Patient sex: M
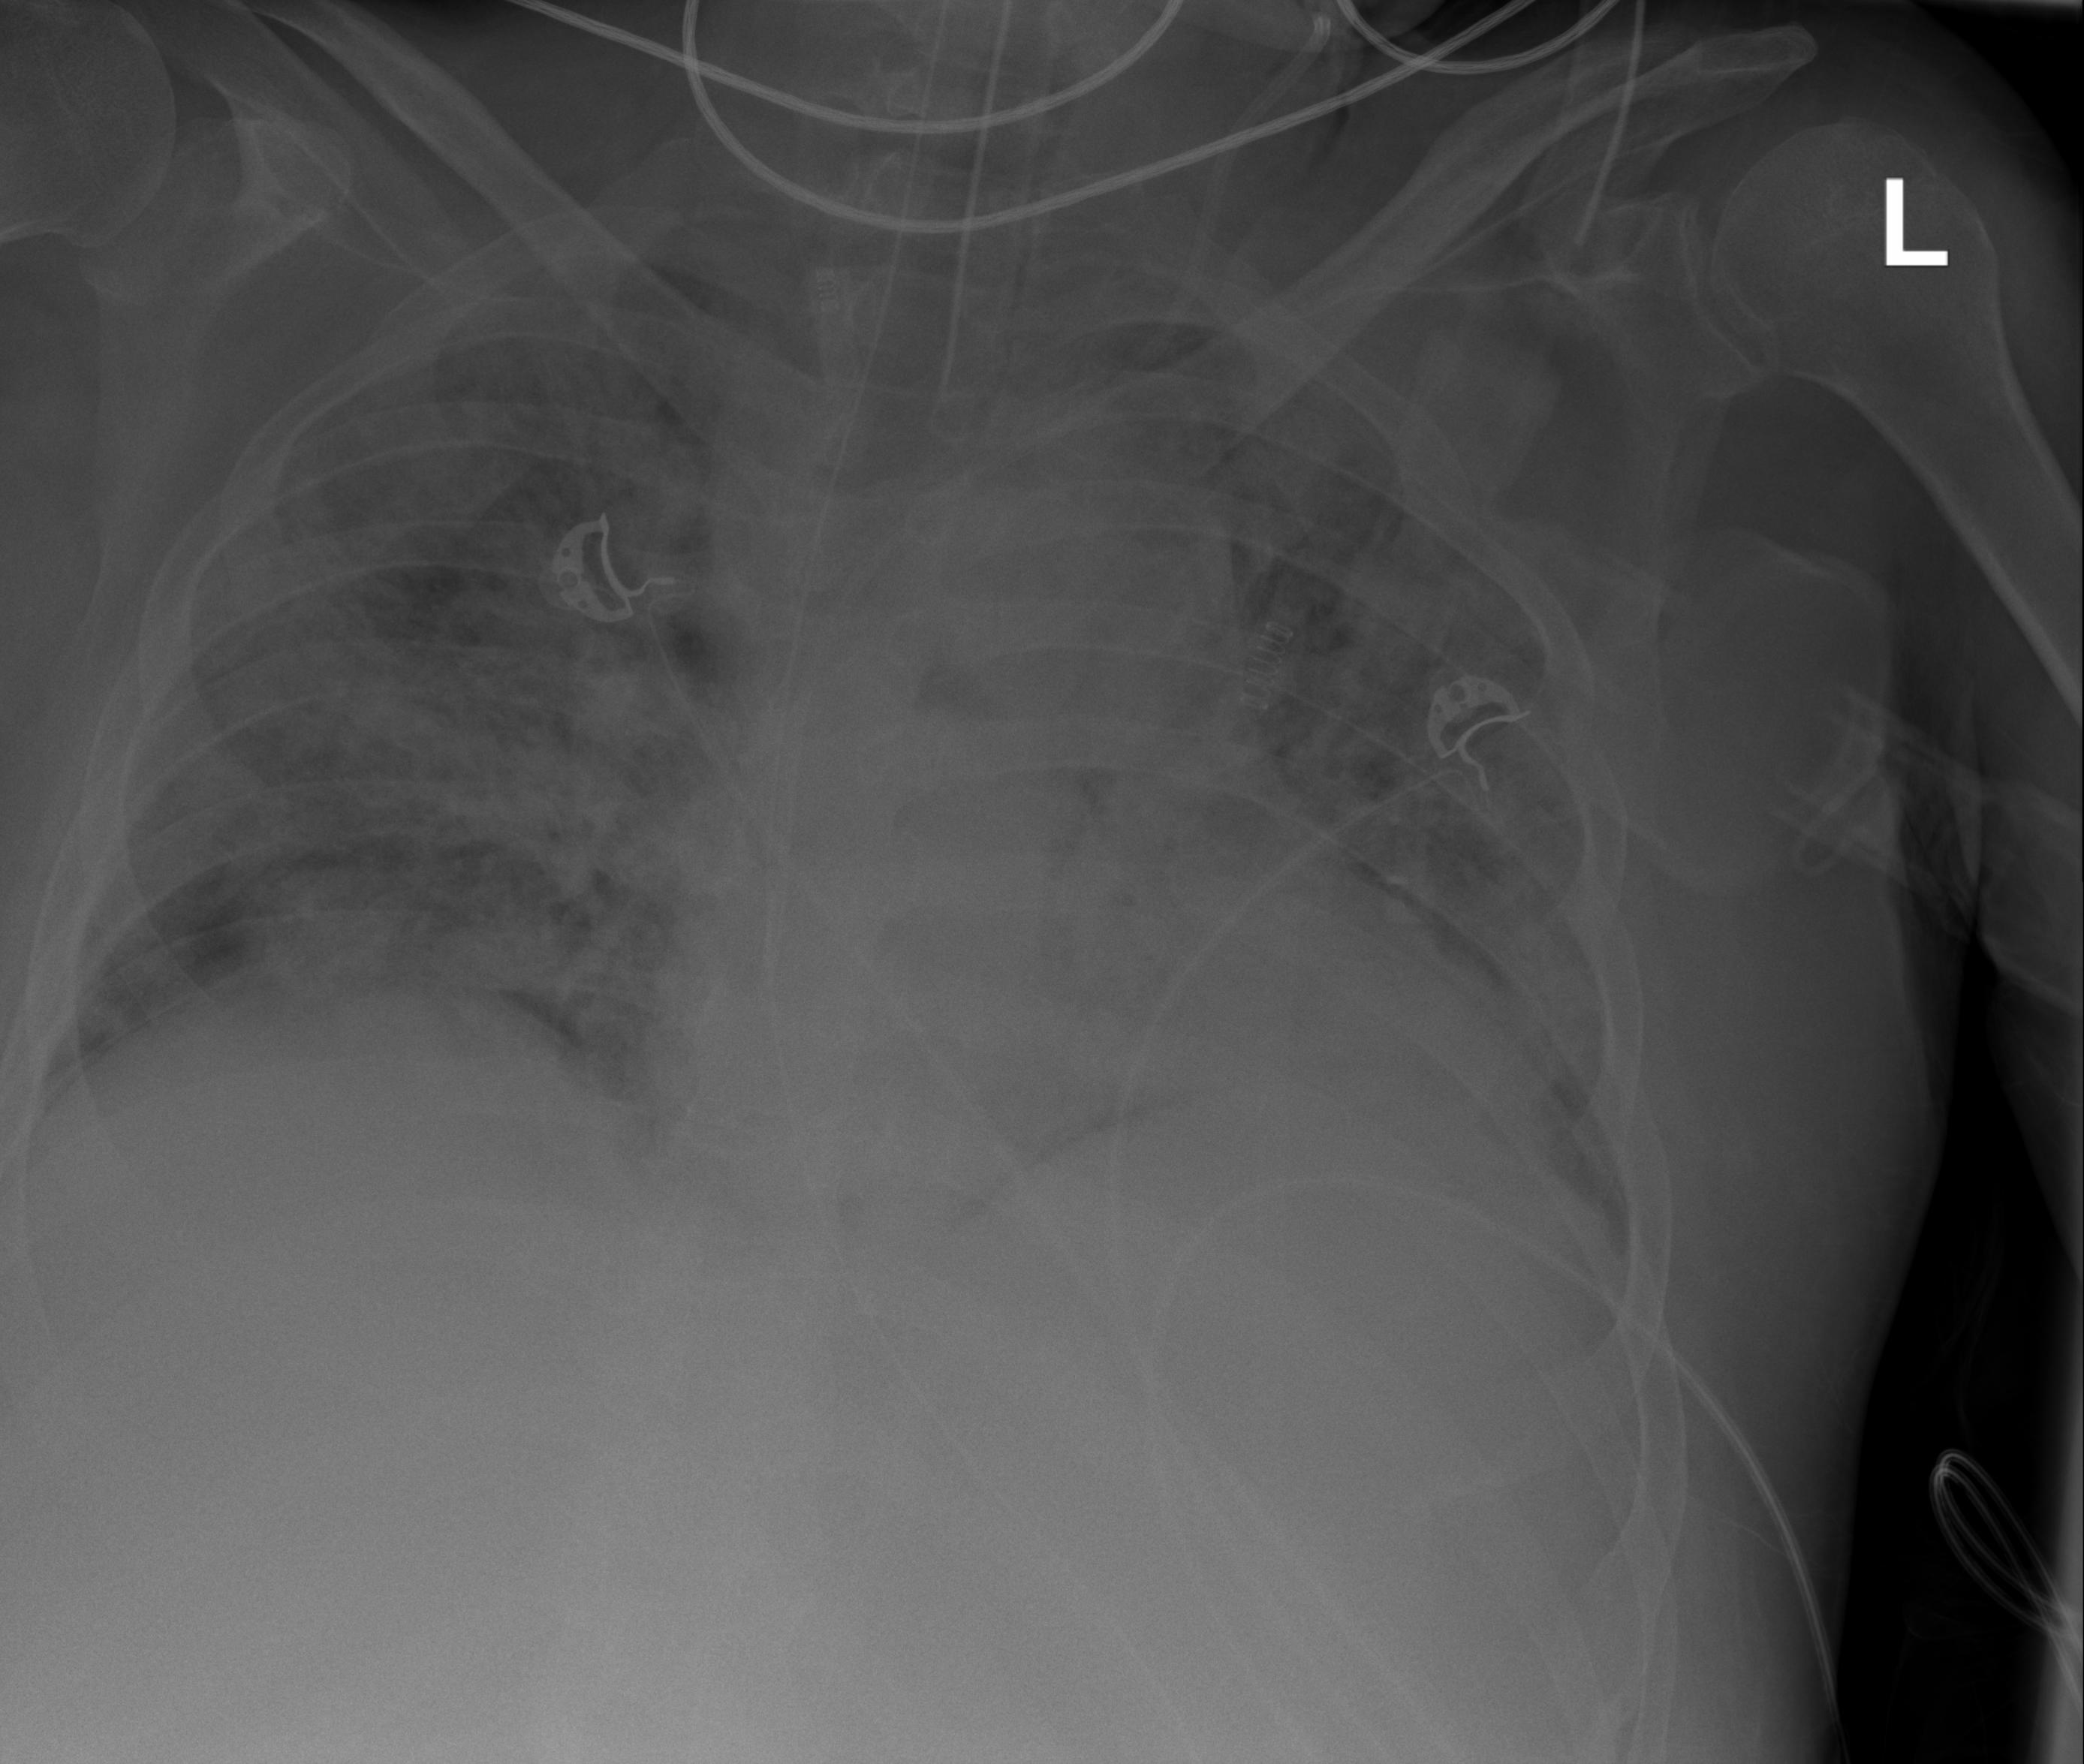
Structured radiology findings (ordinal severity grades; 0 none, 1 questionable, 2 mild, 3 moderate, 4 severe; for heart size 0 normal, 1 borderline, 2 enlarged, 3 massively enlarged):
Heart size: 1
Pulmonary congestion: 2
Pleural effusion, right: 0
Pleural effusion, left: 2
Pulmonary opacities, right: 3
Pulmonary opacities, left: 3
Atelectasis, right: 3
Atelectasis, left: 3